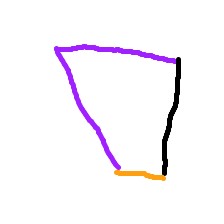
Shape: trapezoid